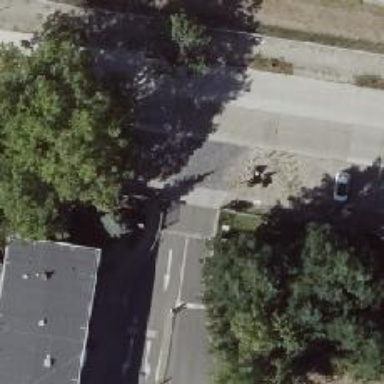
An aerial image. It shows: Concrete service road